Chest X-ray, PA view. Patient: 23 years old, sex M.
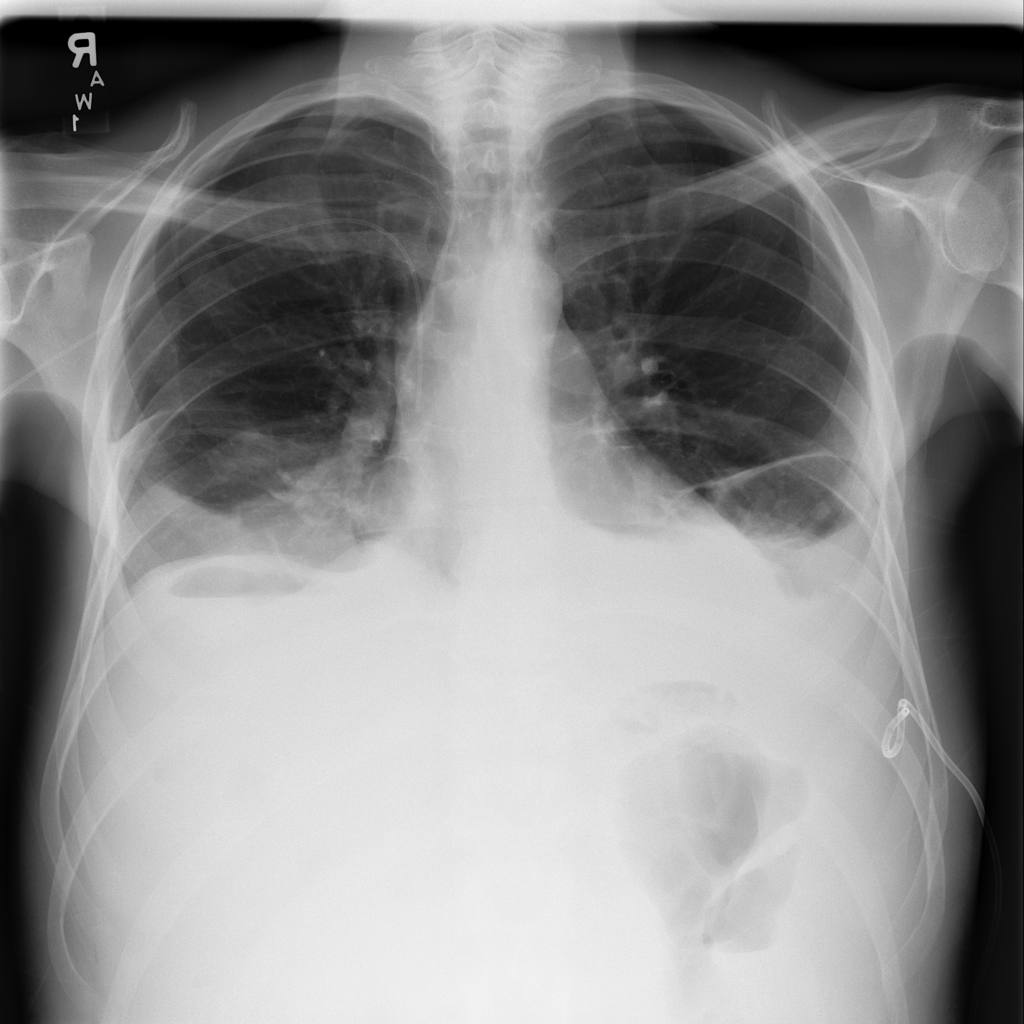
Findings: No Finding